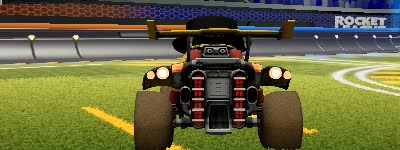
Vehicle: octane